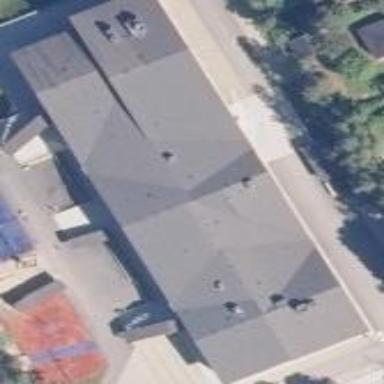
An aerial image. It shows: School building.